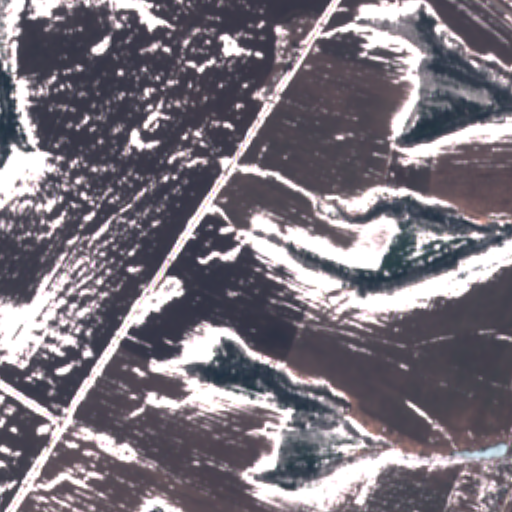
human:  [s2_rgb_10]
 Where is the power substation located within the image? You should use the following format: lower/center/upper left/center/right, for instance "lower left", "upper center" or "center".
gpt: The power substation is located in the lower right of the image.
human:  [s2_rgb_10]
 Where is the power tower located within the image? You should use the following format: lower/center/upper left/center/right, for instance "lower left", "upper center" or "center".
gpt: The power tower is located in the lower right of the image.
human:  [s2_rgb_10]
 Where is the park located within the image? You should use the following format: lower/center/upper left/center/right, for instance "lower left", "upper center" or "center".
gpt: There is no park in the image.